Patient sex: M
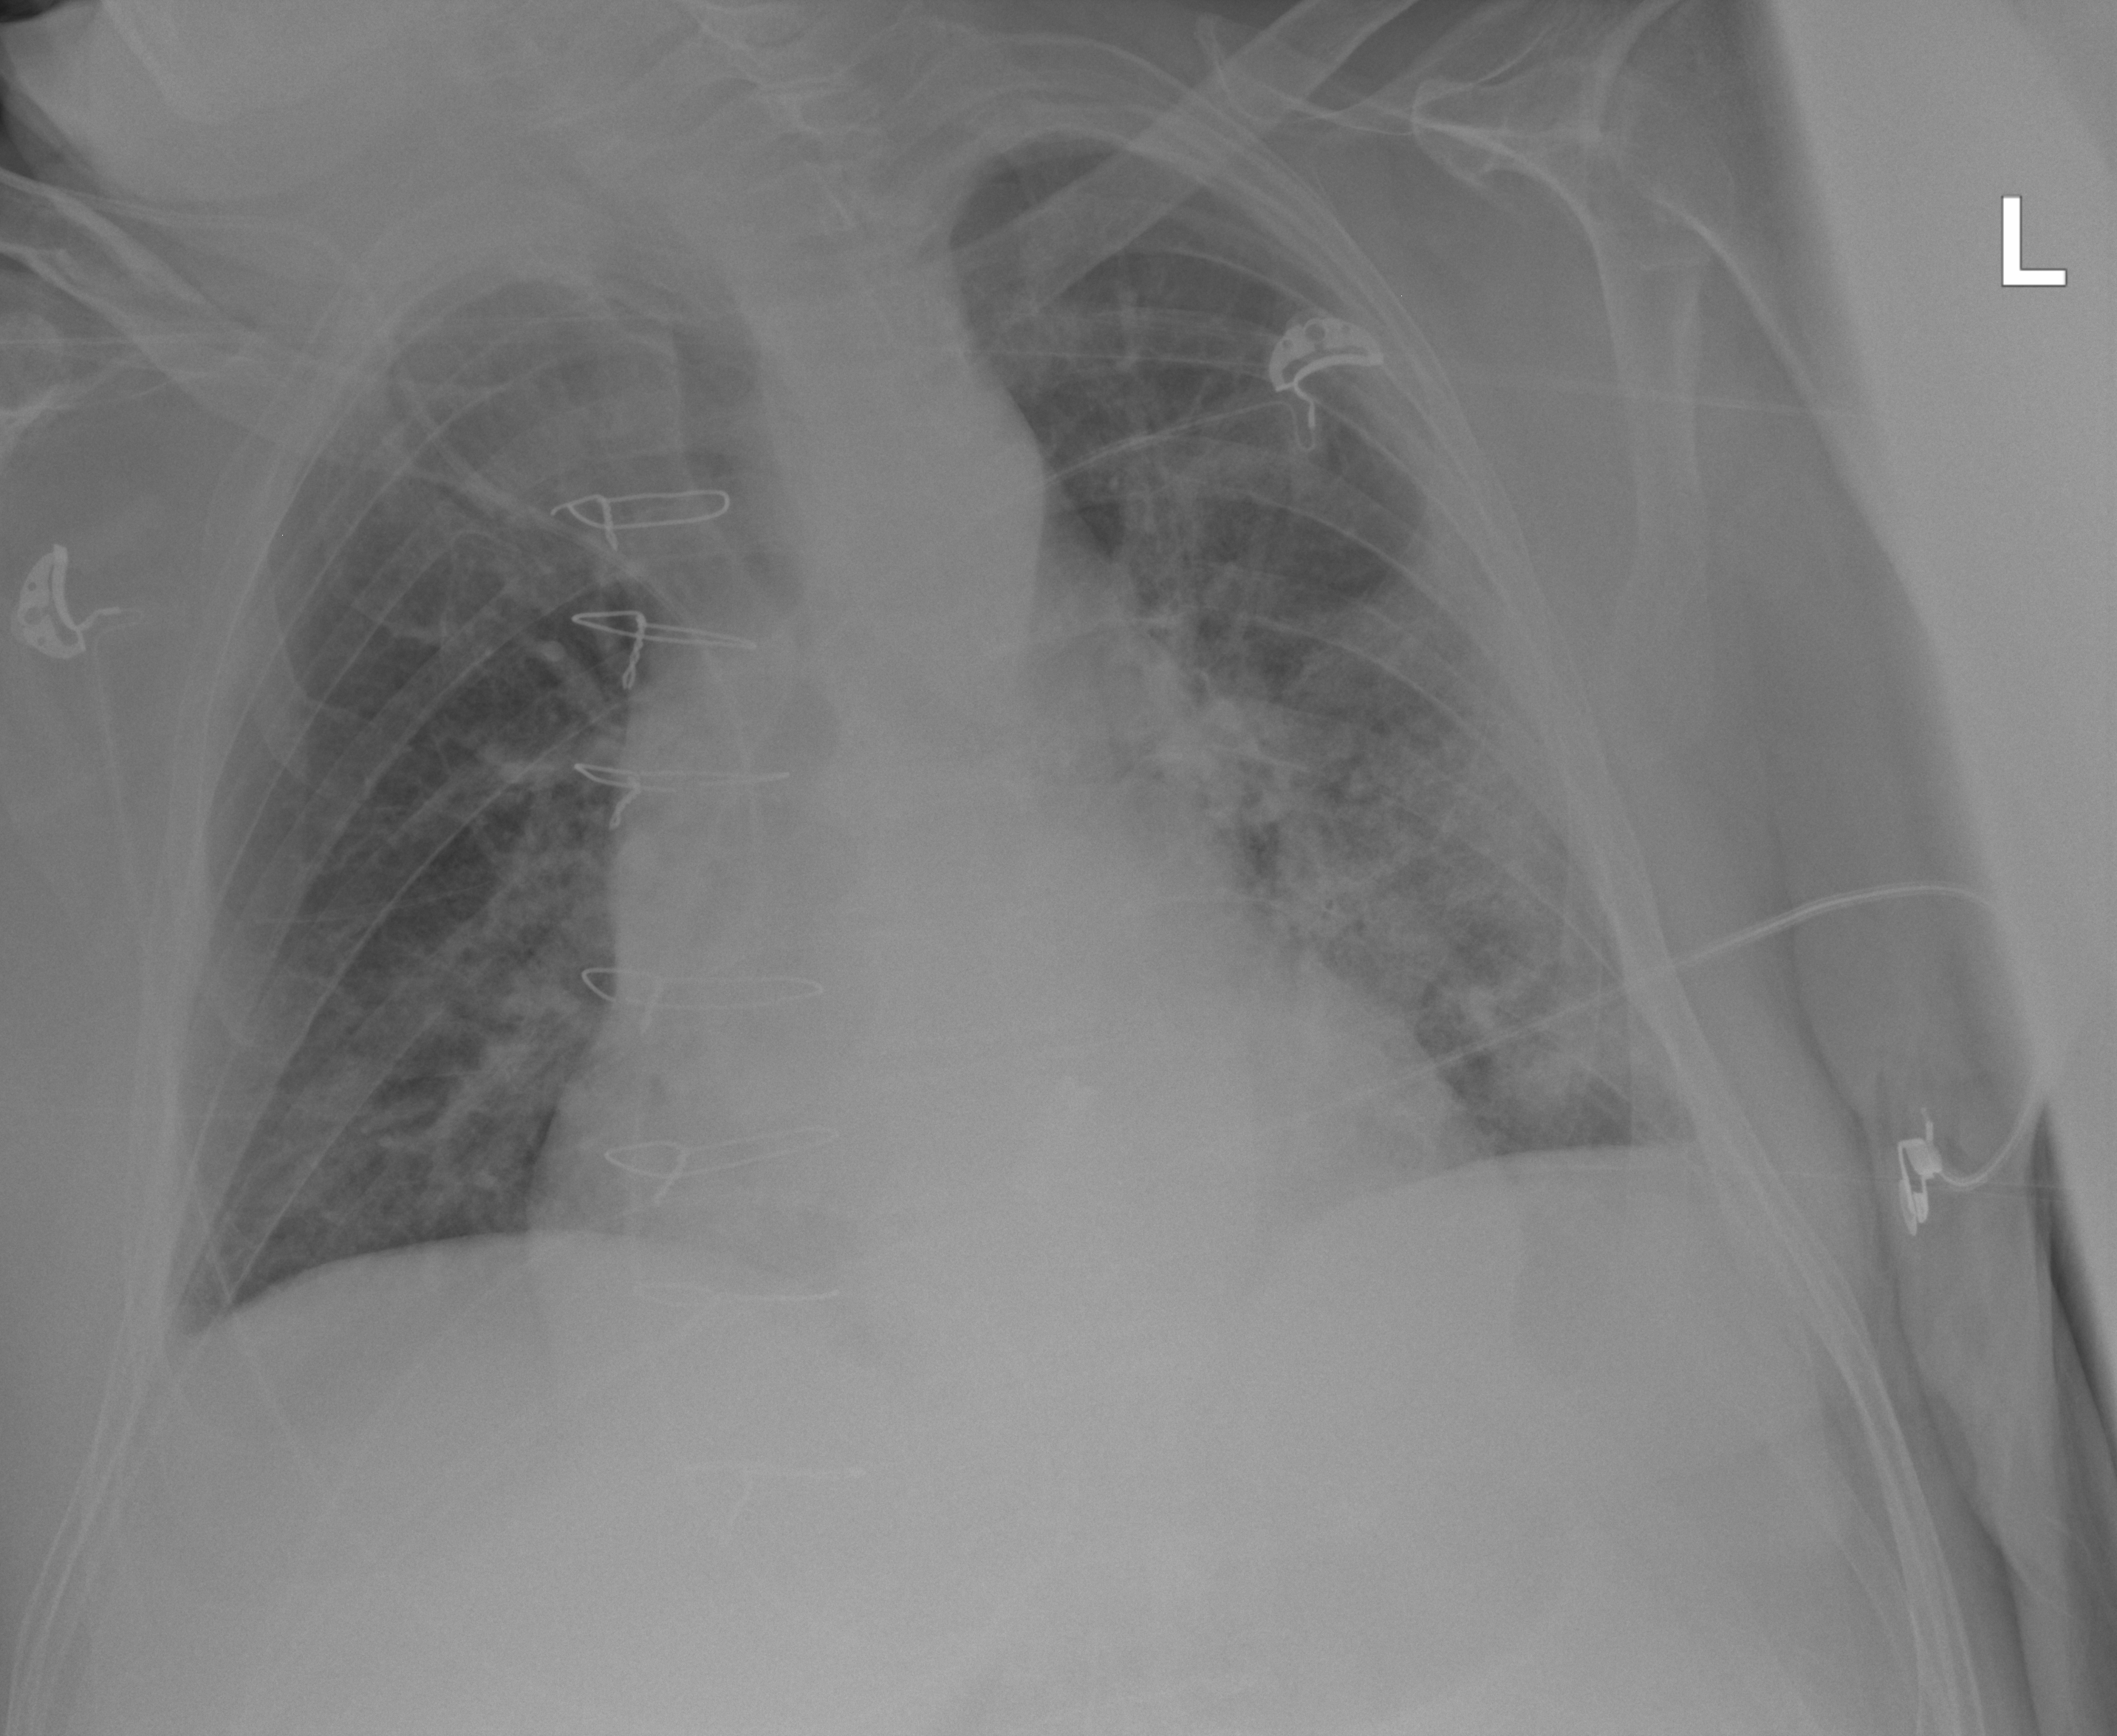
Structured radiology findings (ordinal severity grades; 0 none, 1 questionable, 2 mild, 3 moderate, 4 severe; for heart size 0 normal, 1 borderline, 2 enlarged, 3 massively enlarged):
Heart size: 2
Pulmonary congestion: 2
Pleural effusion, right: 2
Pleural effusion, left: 2
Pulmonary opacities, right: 3
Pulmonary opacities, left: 3
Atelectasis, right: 0
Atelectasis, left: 2